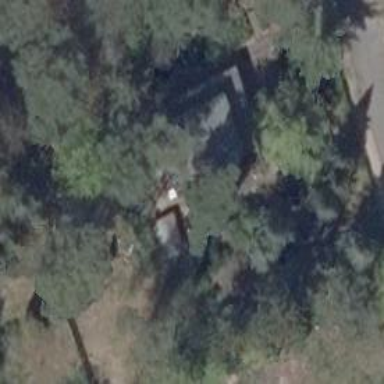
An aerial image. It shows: Detached building with flat roof.